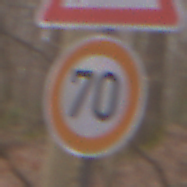
Verkehrszeichen: Geschwindigkeit70
Zusatzzeichen oben: WildwechselLinks
Umgebung: Outdoor, Nature
Tageszeit: Midday
Wetter: Overcast
Licht: Natural
Jahreszeit: Autumn
Kontrast: LowContrast